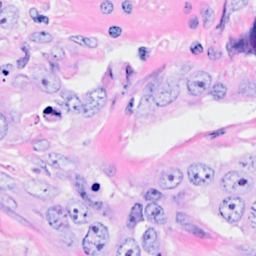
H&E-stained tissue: Breast